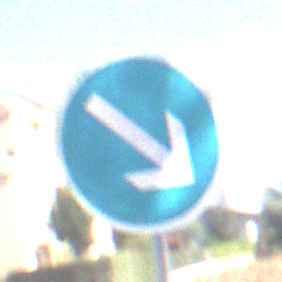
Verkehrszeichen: VorgeschriebeneVorbeifahrtRechts
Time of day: MorningAfternoon
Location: Outdoor (Suburban)
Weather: PartlyCloudy
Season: NotSpecified
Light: Natural